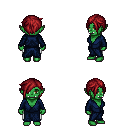
a pixel art fantasy rpg character, female body template, orc, green skin, blue robe, white pants, brunette pixie cut hairstyle, four views (front, back, left, right), 2x2 character sprite sheet, small pixel art, hard edges, no anti-aliasing